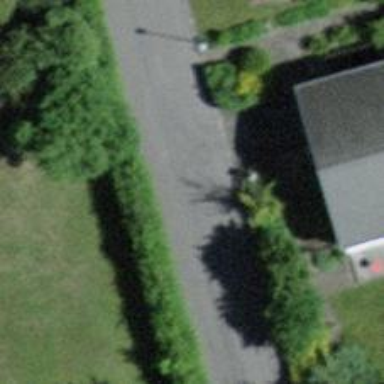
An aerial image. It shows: Residential road with asphalt surface.